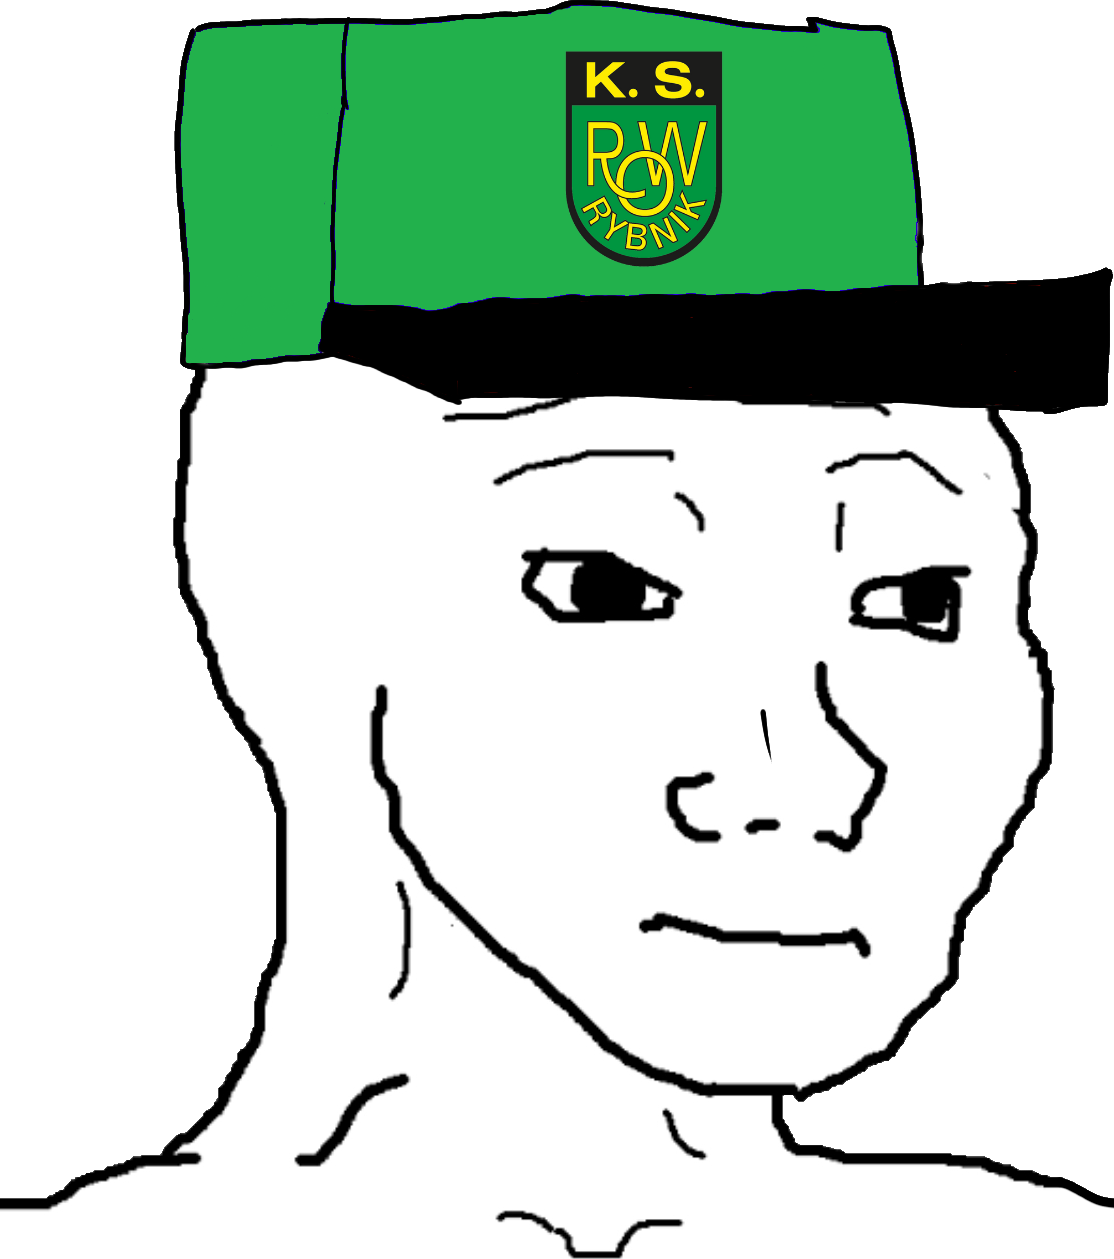
Label: 5_Doomer